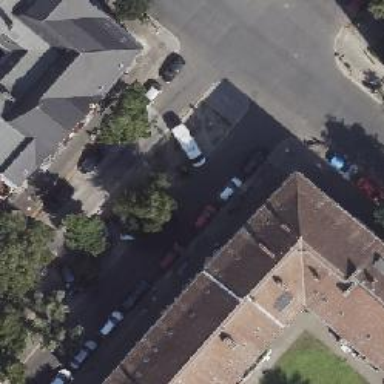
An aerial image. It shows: Compacted footway.